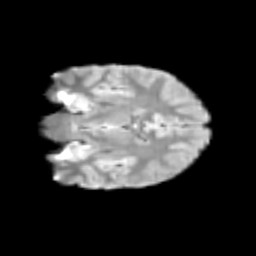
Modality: T2w
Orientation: coronal
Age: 12
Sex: female
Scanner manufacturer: siemens
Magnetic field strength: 3 T
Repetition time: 3.8 s
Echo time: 0.07 s